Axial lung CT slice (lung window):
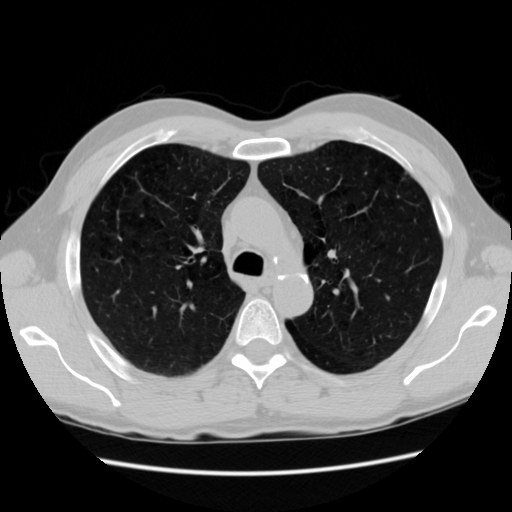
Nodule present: no